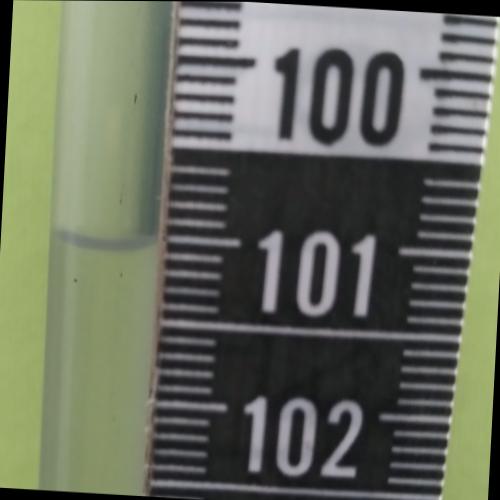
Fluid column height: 101.0 cm